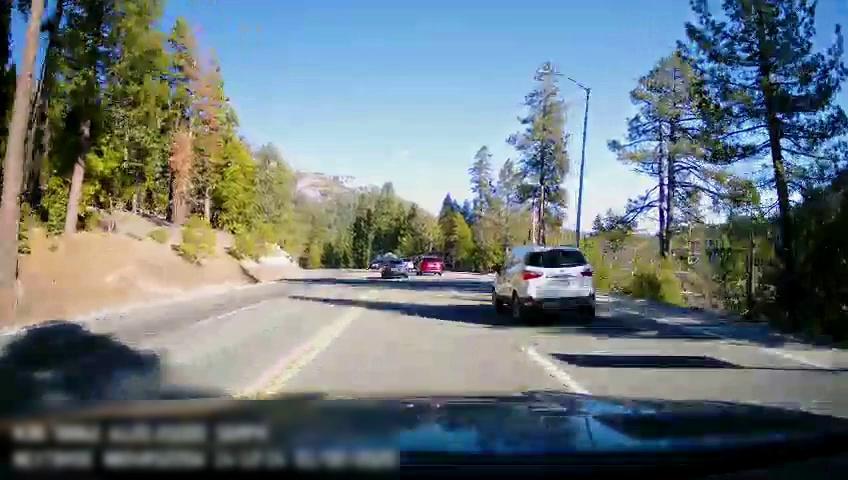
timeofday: Day
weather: Sunny
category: Drivable Space
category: Vehicles | Car
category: Vehicles | SUV
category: Vehicles | SUV
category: Lanes | Current Lane
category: Lanes | Current Lane
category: Lanes | Alternate Lane
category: Lanes | Opposite Lane